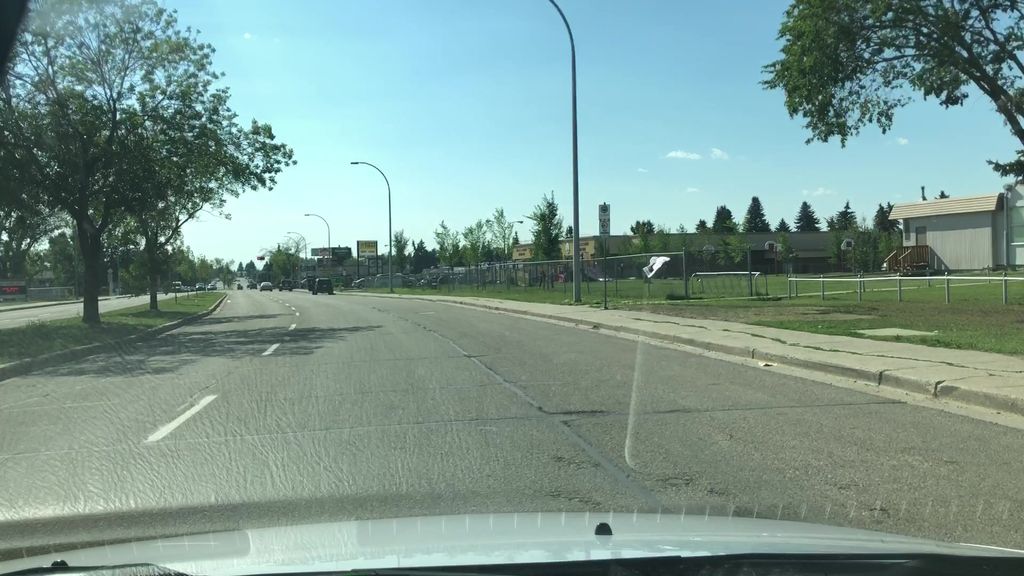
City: edmonton